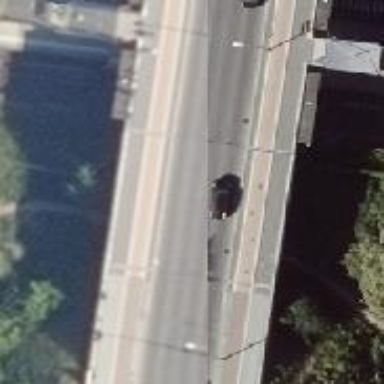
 featuring bridge. The road has sidewalks on both sides and cycle track."